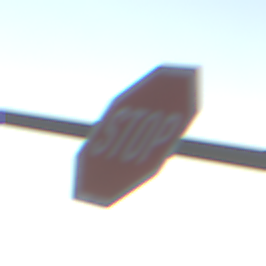
Verkehrszeichen: Stop
Umgebung: Outdoor, Nature
Tageszeit: SunriseSunset
Wetter: Clear
Licht: Natural
Jahreszeit: NotSpecified
Kontrast: LowContrast